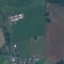
Land use / land cover: Pasture